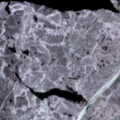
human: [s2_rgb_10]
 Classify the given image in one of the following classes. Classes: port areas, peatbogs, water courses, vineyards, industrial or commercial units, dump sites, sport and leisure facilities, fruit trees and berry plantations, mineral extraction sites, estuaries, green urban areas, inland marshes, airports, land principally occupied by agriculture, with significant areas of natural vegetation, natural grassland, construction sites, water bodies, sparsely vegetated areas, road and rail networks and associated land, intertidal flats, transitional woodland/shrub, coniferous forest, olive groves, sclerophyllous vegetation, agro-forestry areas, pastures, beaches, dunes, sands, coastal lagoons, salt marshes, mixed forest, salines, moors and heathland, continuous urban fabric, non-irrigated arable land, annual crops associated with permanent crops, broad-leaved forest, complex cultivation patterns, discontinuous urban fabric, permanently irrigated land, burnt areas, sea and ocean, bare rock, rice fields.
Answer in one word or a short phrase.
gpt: sea and ocean